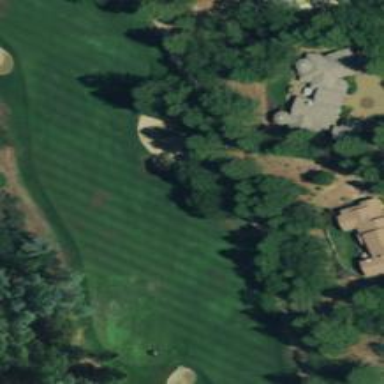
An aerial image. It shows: Path designed for golf carts.